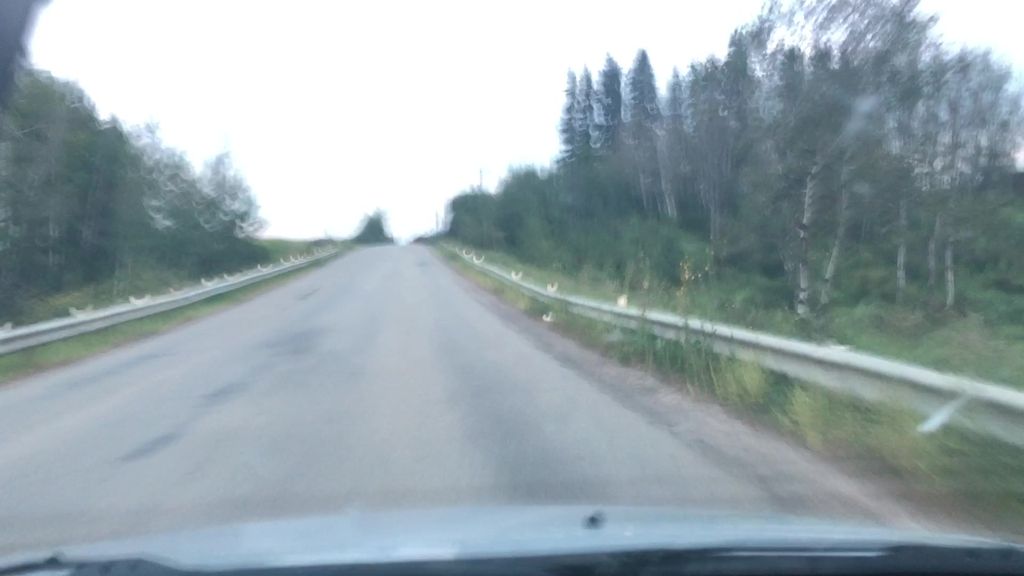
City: edmonton